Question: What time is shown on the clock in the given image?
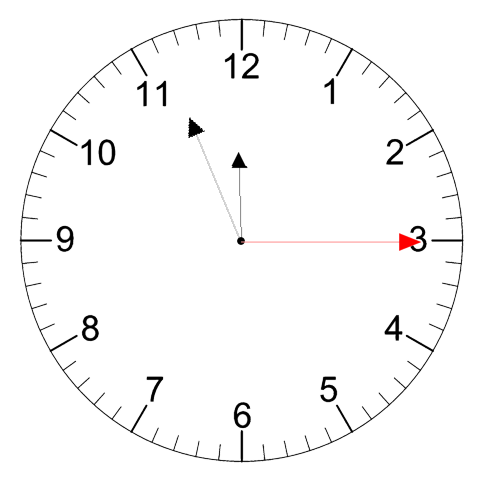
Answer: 11:56:15